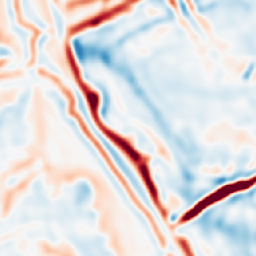
Category: multiscale
Decomposition family: log
Decomposition parameters: sigma: 5
Upsampling method: nearest
Upsampling parameters: scale: 4
Upsampling scale: 4